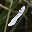
Label: 1